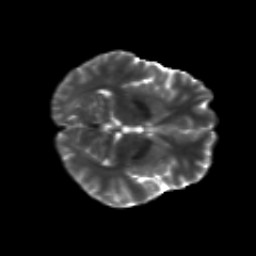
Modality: T2w
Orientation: axial
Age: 23
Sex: male
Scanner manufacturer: siemens
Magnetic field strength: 3 T
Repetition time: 8.8 s
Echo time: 0.085 s